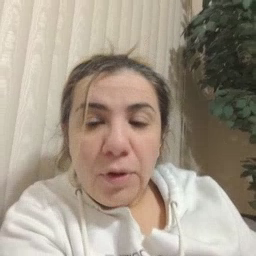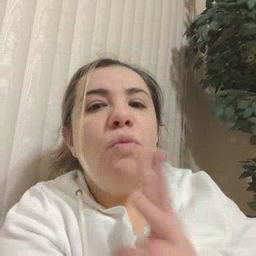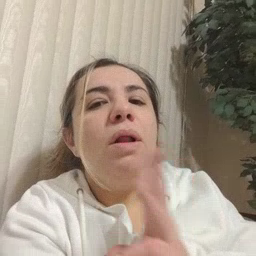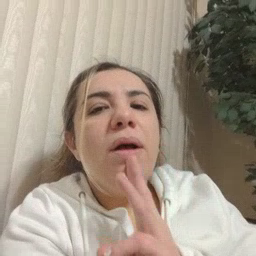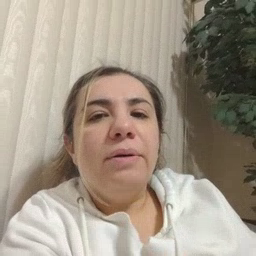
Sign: water